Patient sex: M
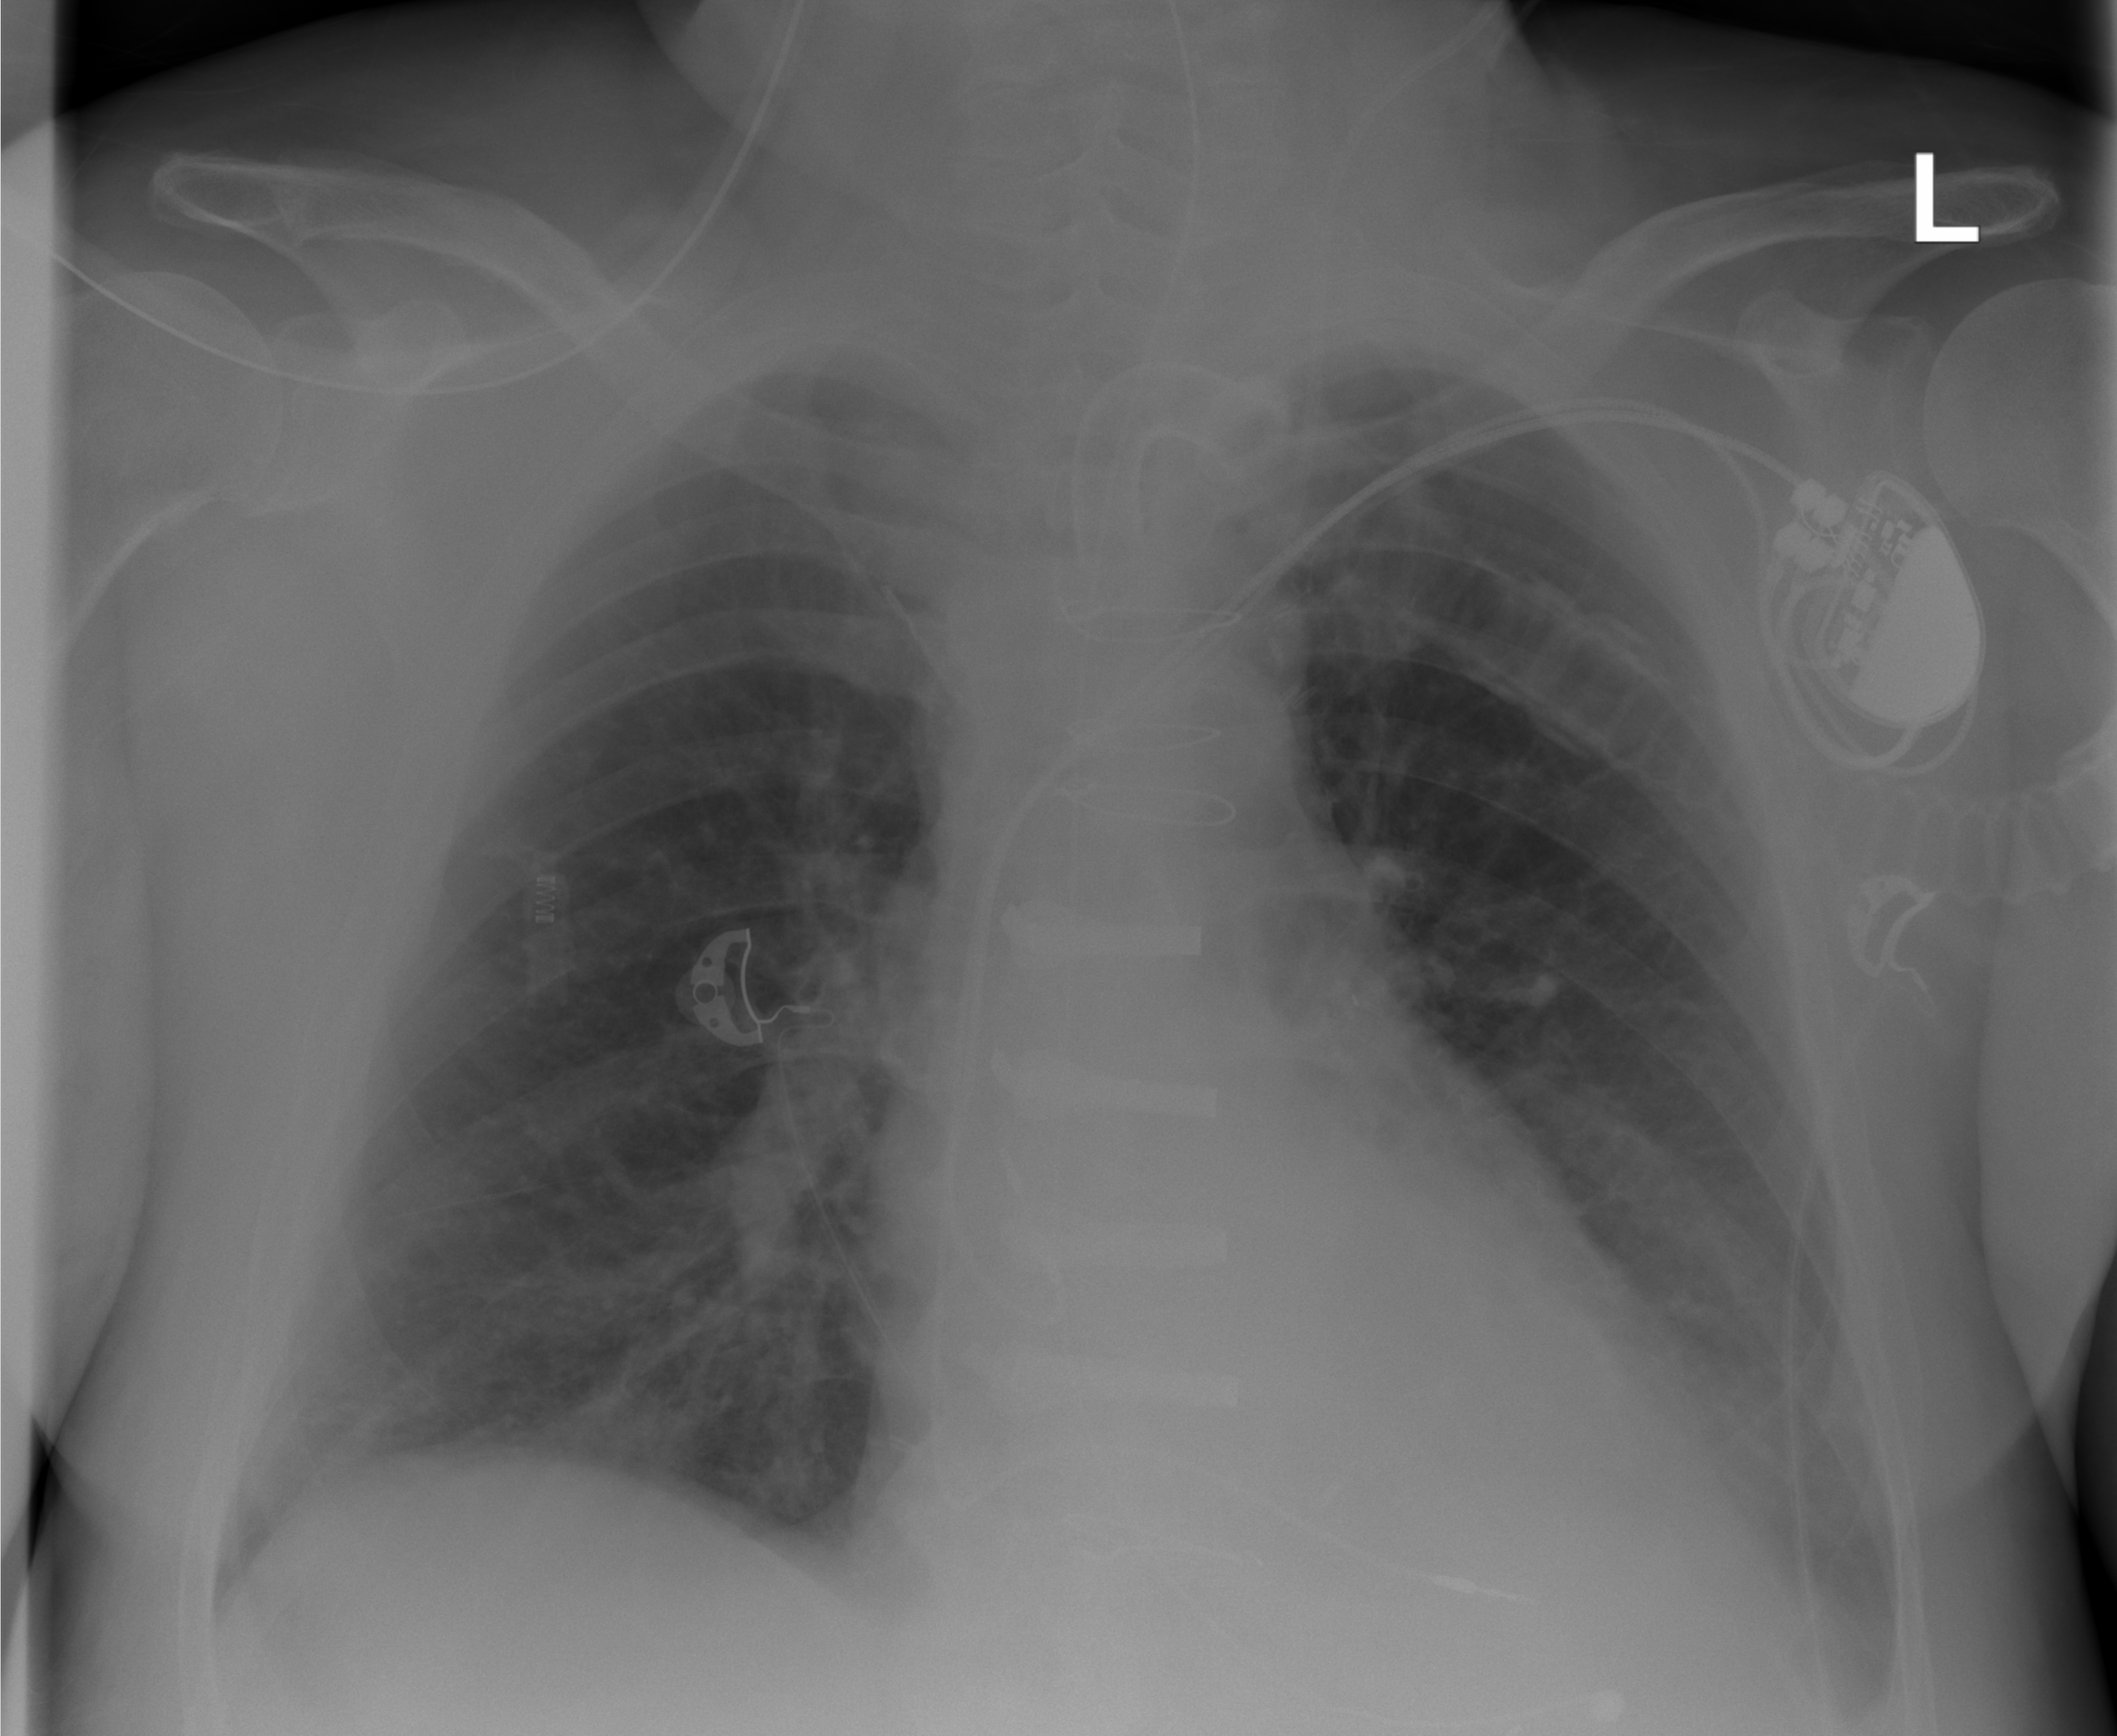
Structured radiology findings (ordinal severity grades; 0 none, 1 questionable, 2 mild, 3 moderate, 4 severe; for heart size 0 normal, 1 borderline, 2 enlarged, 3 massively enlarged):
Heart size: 2
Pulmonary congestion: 2
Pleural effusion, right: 0
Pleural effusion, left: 2
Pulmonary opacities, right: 0
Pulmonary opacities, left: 0
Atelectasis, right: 0
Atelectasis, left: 2